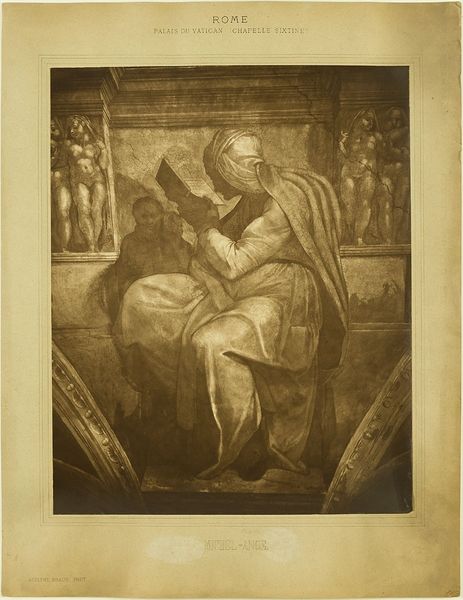
Titel: Rome - Palais du Vatican (Chapelle Sixtine) - Michel-Ange
Künstler: Adolphe Braun
Standort: Hamburg
Institution: Museum für Kunst und Gewerbe Hamburg
Schlagwörter: malerei, foto, fotografie, photographie, photo, karton, fresko, lichtbild, sibylle, persische, bildwerke, sibylla, sibyllen, angewandte und bildende kunst, hessische systematik, pigmentdruck, reproduktionsfotografie, kunstreproduktion, reproduktionsphotographie, kohledruck